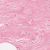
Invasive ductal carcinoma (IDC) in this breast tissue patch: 0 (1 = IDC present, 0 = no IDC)